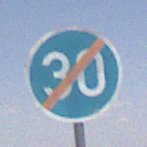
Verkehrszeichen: EndeMindestgeschwindigkeit
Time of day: Midday
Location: Outdoor (Nature)
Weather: PartlyCloudy
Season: NotSpecified
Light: Natural